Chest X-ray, PA view. Patient: 33 years old, sex M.
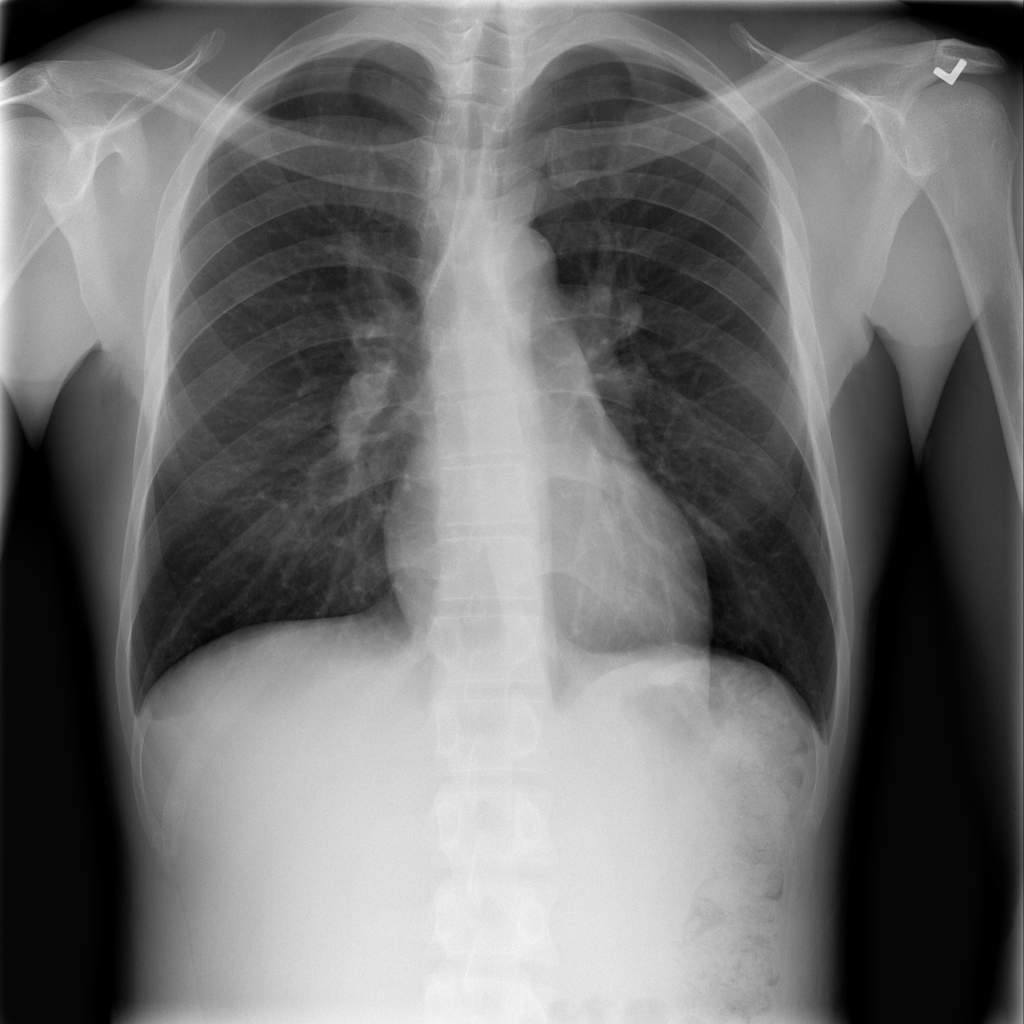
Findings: No Finding